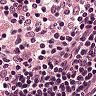
Metastatic tissue present: no